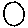
Label: circle